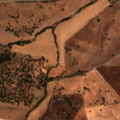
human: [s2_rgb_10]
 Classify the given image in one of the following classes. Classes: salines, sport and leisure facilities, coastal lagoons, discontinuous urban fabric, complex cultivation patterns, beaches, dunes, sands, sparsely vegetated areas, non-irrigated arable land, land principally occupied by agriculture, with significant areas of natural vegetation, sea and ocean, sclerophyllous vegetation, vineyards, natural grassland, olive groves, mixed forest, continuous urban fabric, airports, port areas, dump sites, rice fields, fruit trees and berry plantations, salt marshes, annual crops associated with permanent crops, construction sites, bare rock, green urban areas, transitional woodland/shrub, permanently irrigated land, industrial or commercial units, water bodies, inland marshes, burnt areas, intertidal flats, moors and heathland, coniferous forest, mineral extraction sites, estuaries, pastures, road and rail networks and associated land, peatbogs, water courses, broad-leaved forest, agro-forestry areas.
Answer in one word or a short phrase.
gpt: non-irrigated arable land, agro-forestry areas